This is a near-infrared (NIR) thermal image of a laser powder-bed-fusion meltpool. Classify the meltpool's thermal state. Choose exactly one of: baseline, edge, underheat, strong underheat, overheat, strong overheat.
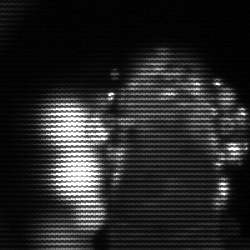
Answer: strong underheat